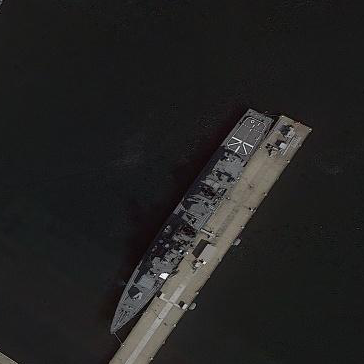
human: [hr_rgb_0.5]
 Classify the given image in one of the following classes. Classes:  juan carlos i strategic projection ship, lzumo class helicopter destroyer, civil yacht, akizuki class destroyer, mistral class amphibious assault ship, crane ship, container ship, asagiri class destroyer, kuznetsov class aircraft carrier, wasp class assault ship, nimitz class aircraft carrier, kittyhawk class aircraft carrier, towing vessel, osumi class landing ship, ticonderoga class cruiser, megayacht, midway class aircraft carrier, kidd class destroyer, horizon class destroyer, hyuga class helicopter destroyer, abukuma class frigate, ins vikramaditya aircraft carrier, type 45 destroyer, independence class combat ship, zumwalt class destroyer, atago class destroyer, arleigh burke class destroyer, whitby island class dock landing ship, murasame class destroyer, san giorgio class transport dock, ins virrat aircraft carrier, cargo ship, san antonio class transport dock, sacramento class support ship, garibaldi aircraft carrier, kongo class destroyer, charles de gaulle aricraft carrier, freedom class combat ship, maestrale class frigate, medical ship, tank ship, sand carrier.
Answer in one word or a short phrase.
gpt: Murasame class destroyer